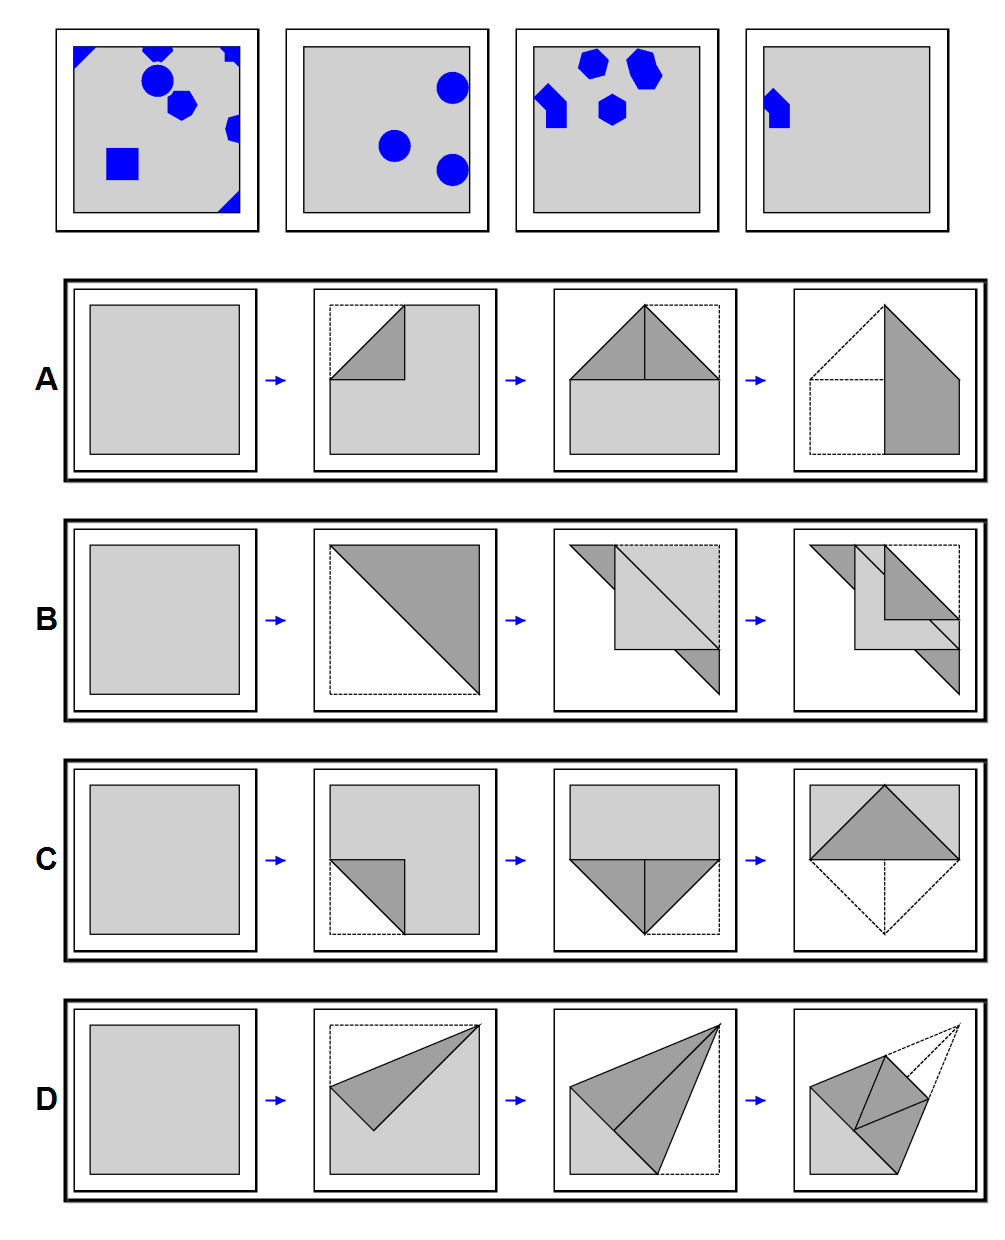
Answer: D